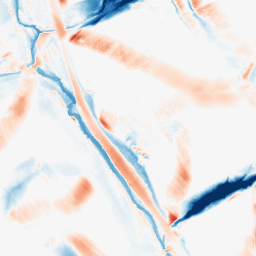
Category: morphological
Decomposition family: morphological_diamond
Decomposition parameters: operation: average
radius: 20
Upsampling method: fft_zeropad
Upsampling parameters: scale: 4
Upsampling scale: 4